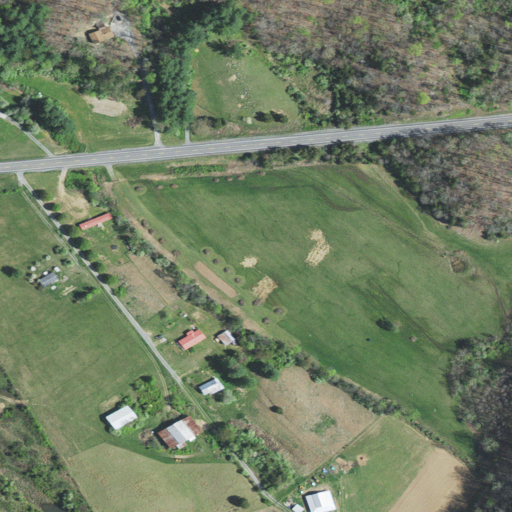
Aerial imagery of valley in Virginia named Back Valley containing grassland, pasture, deciduous forest, low intensity development, open development, and mixed forest